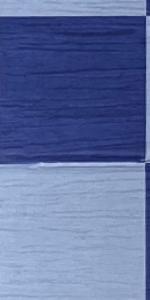
Label: Empty